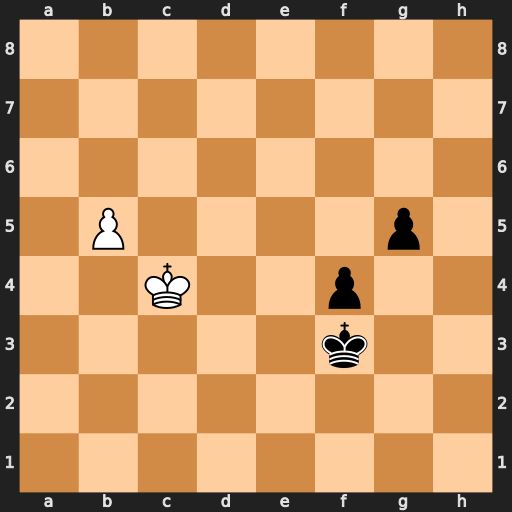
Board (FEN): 8/8/8/1P4p1/2K2p2/5k2/8/8
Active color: w
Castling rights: -
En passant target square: -
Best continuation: b6 Kg2 b7 f3 b8=Q